Question: In 'Sheet1', I essentially need to type a person's name in a certain cell, (in this case Jim,), and have it lookup a list of names in Column A on 'Sheet2'.

I have success in showing the 1st row (with multiple different styles of forumulas, vlookup, index match.etc) but in most cases, there are 2-4 rows of data. Upon searching for the name, I need it to show row 1,2,3,4 if applicable.
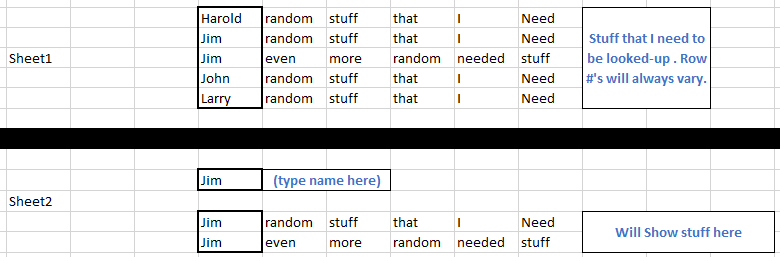
Answer: I finished writing my answer at the same time as @Jeeped's comment and the other answer appeared.
Still worth sharing perhaps because it shows how you can pull across the formula for several columns
'''
=IFERROR(INDEX(Sheet1!$D$2:$I$10,AGGREGATE(15,6,ROW(Sheet1!$D$2:$D$10)/(Sheet1!$D$2:$D$10=$D$2),ROW()-ROW($3:$3))-ROW($1:$1),COLUMN()-COLUMN($C:$C)),"")
'''
The data on the first sheet looks like this
<URL>
And the second sheet is like this
<URL>